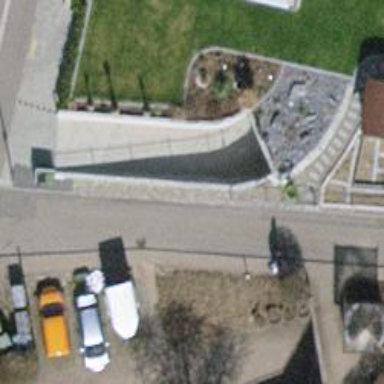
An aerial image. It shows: Parking area.